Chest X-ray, PA view. Patient: 61 years old, sex M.
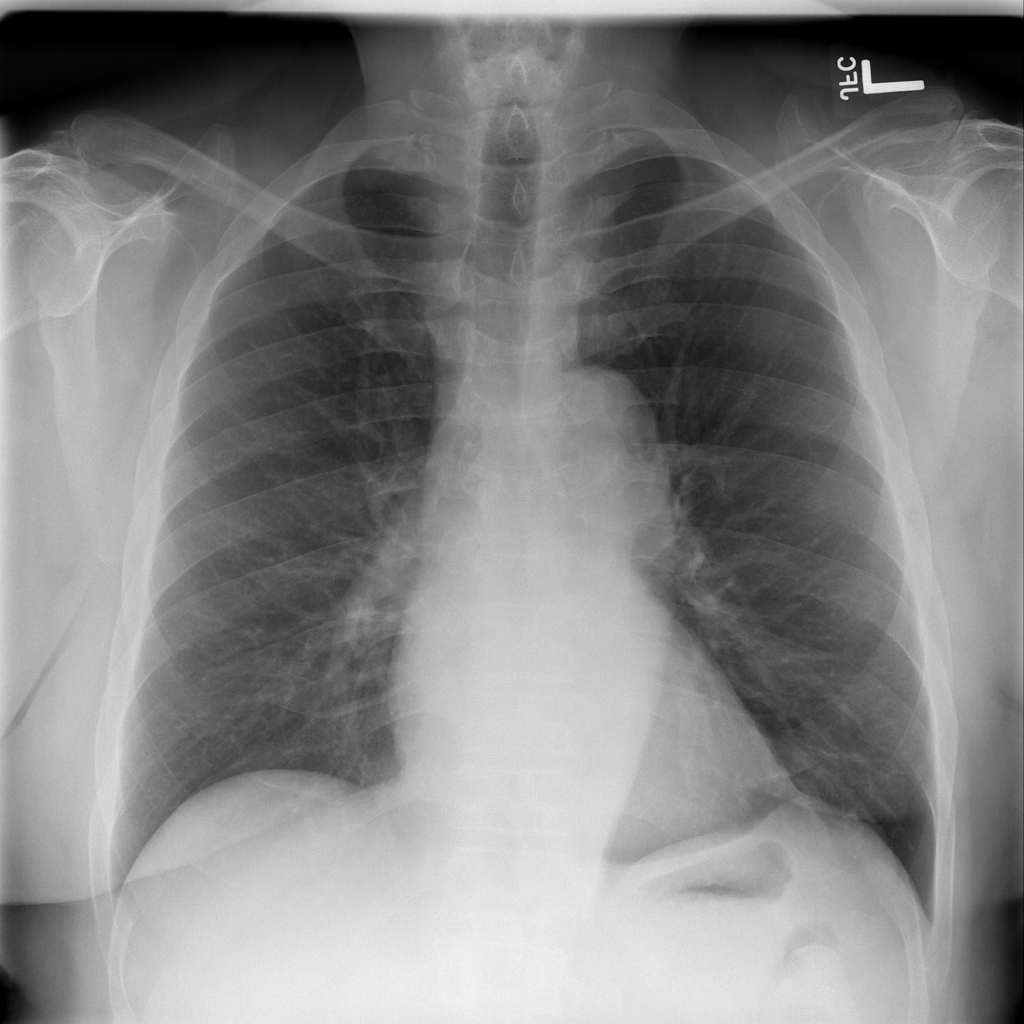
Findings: No Finding